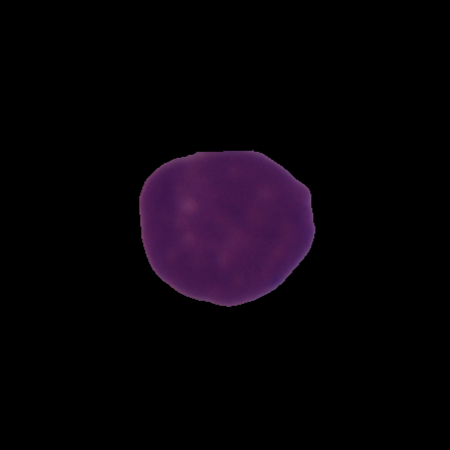
Label: healthy